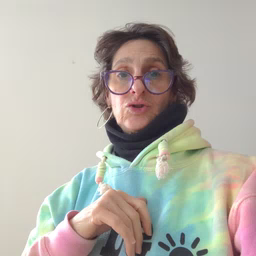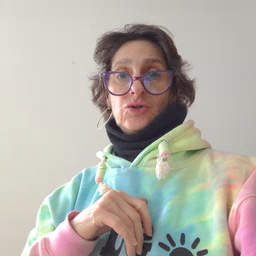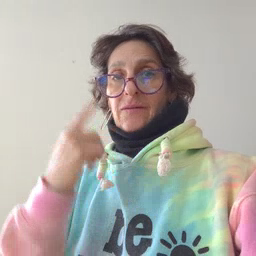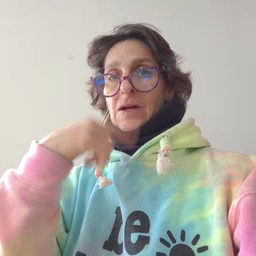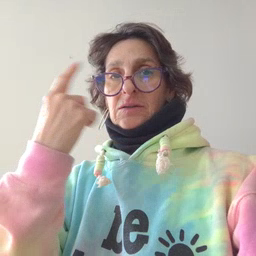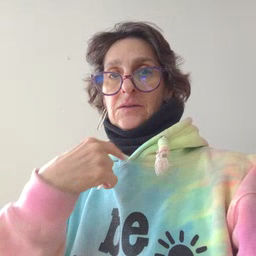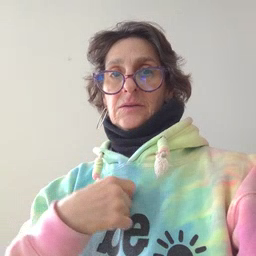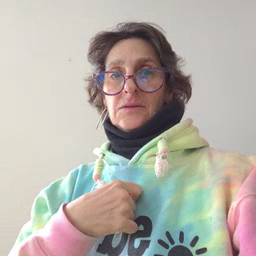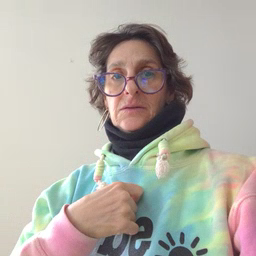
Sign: face